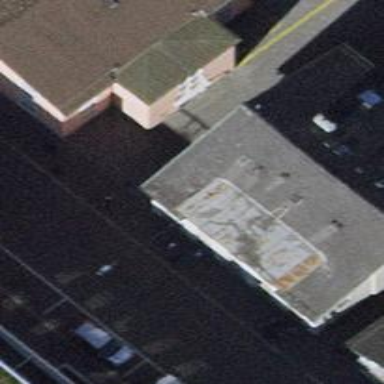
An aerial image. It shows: Furniture shop.